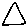
Label: triangle